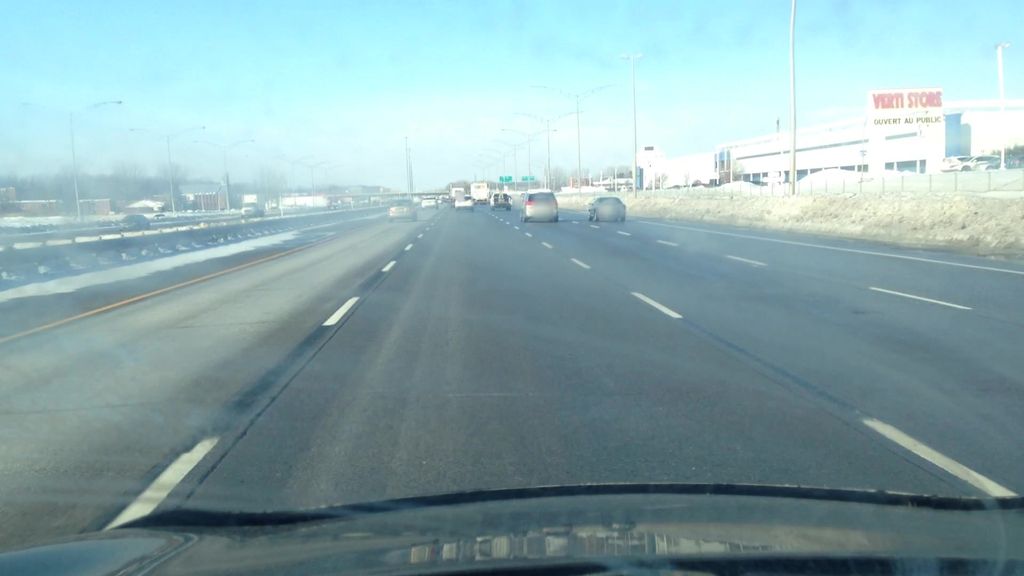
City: montreal